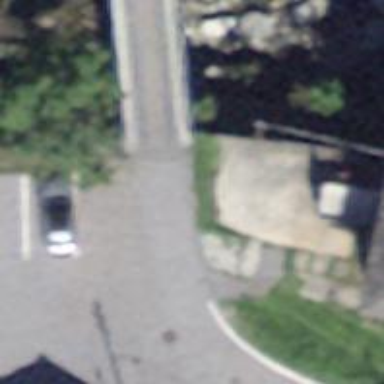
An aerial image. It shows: Residential road with bridge.